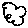
Label: cloud